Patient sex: F
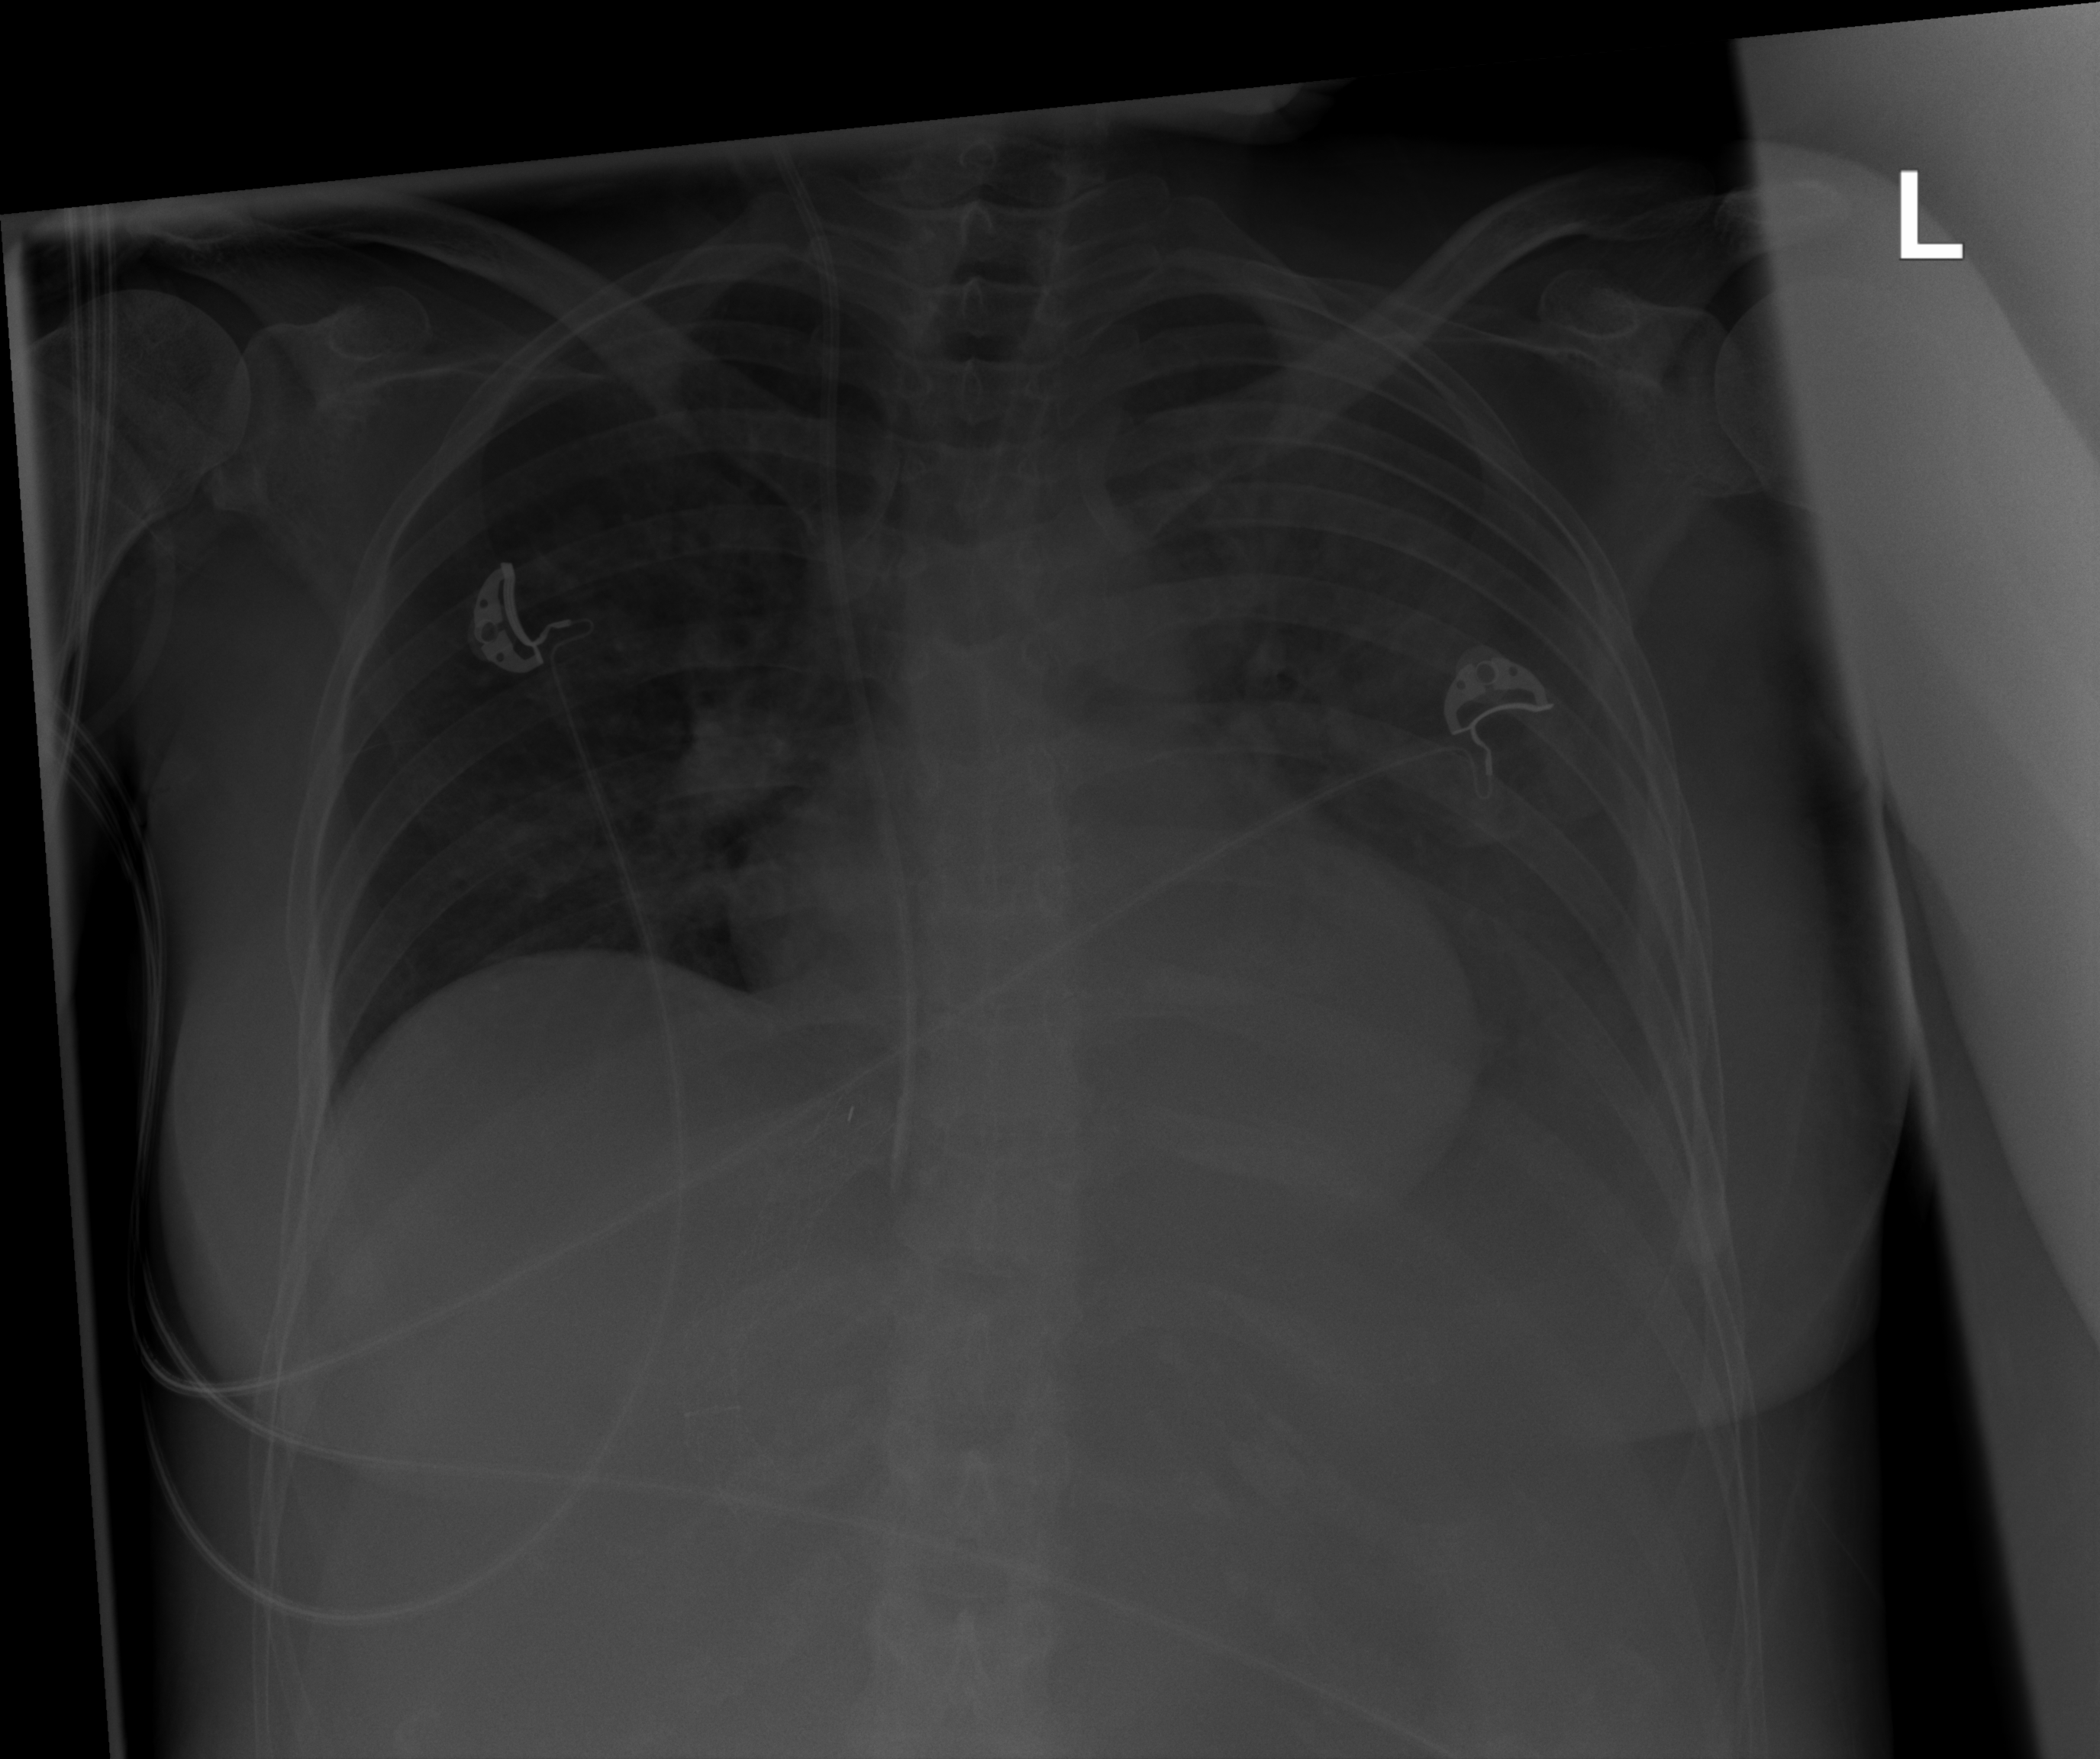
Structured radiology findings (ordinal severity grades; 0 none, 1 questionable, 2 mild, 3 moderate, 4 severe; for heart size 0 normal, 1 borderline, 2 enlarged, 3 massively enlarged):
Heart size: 2
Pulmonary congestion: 2
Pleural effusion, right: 0
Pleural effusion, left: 3
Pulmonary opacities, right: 2
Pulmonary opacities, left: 2
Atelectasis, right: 0
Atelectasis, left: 3